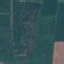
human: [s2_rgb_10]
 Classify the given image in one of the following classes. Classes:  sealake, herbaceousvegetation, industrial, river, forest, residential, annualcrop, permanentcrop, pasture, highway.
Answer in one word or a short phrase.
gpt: Pasture